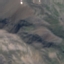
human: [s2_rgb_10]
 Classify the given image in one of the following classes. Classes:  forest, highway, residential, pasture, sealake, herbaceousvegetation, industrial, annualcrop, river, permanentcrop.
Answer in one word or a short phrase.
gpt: HerbaceousVegetation